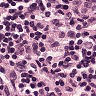
Metastatic tissue present: no